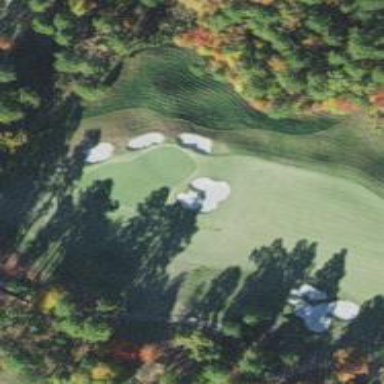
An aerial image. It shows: Golf hole.